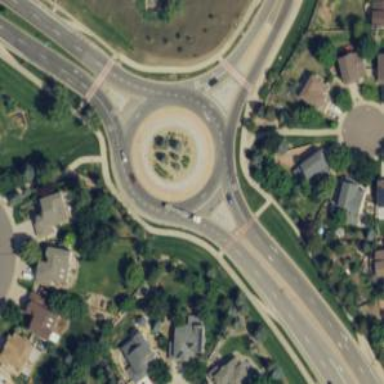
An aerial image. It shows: Tertiary road with asphalt surface leading to roundabout junction.